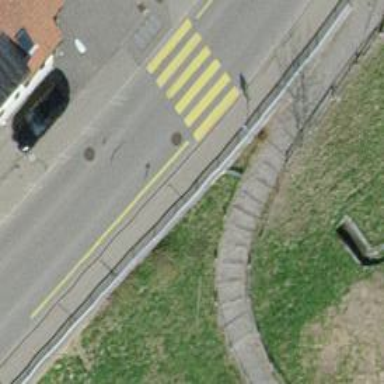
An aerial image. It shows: Road with steps.